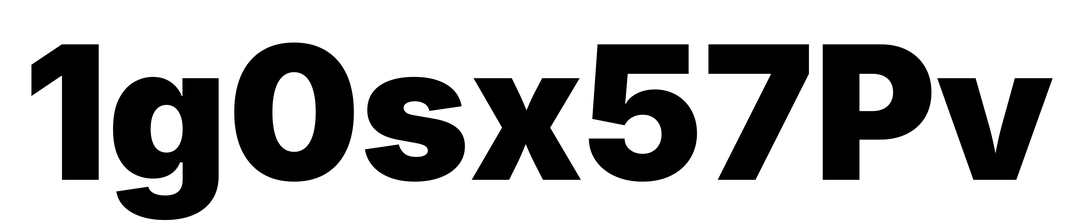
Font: Inter_Black